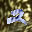
Label: 2